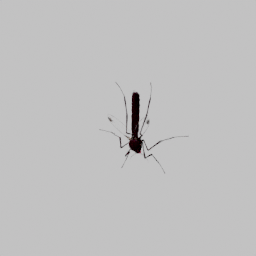
Label: animals